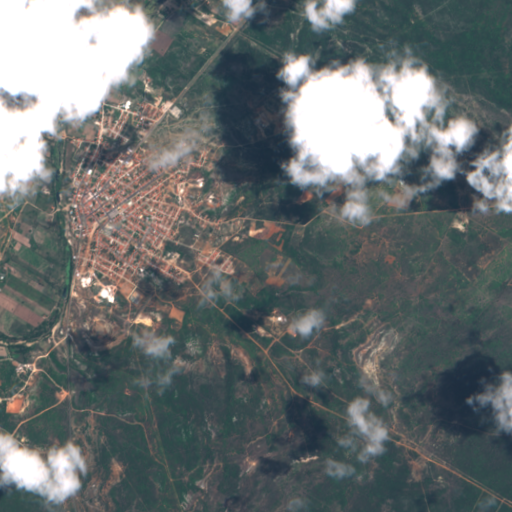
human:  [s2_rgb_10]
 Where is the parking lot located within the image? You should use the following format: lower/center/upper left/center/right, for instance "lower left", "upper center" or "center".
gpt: The parking lot is located in the center left of the image.
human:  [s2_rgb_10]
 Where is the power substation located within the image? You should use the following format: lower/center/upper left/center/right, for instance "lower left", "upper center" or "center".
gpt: The power substation is located in the upper left of the image.
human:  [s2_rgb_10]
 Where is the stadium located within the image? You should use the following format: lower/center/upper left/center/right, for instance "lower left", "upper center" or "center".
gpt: The stadium is located in the upper left of the image.
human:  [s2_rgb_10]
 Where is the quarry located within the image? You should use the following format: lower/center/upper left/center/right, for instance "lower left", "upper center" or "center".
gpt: There is no quarry in the image.